高二 · 解析几何
25. 双曲线 $\frac{x^{2}}{a^{2}}-\frac{y^{2}}{b^{2}}=1(a>0, b>0)$ 满足如下条件:

(1) $a b=\sqrt{3}$; (2)过右焦点 $\mathrm{F}$ 的直线 $l$ 的斜率为 $\frac{\sqrt{21}}{2}$, 交 $y$ 轴于点 $P$, 线段 $\mathrm{PF}$ 交双曲线于点

$Q$, 且 $|\mathrm{PQ}|:|\mathrm{QF}|=2: 1$; 求双曲线的方程.
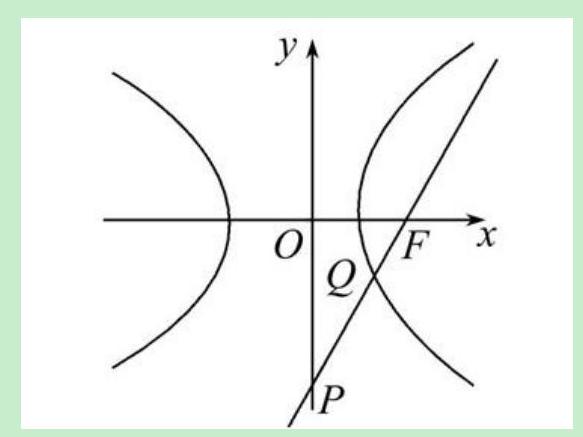
答案: 设右焦点 $\mathrm{F}(c, 0)$, 点 $\mathrm{Q}(x, y)$,

设直线 $l: y=\frac{\sqrt{21}}{2}(x-c)$,

令 $x=0$, 得 $P\left(0,-\frac{\sqrt{21}}{2} c\right)$,

则有 $\overrightarrow{\mathrm{PQ}}=2 \overrightarrow{\mathrm{QF}}$,

所以 $\left(x, y+\frac{\sqrt{21}}{2} c\right)=2(c-x,-y)$.

$\therefore x=2(c-x)$ 且 $y+\frac{\sqrt{21}}{2} c=-2 y$,
解得: $x=\frac{2}{3} c, y=-\frac{\sqrt{21}}{6} c$.

即 $\mathrm{Q}\left(\frac{2}{3} c,-\frac{\sqrt{21}}{6} c\right)$, 且在双曲线上,

$\therefore b^{2}\left(\frac{2}{3} c\right)^{2}-a^{2}\left(-\frac{\sqrt{21}}{6} c\right)^{2}=a^{2} b^{2}$,

又 $\because a^{2}+b^{2}=c^{2}$,

$\therefore \frac{4}{9}\left(1+\frac{b^{2}}{a^{2}}\right)-\frac{7}{12}\left(\frac{a^{2}}{b^{2}}+1\right)=1$,

解得 $\frac{b^{2}}{a^{2}}=3$, 又由 $a b=\sqrt{3}$, 可得 $\left\{\begin{array}{l}a^{2}=1 \\ b^{2}=3\end{array}\right.$.

$\therefore$ 所求双曲线方程为 $x^{2}-\frac{y^{2}}{3}=1$.
解析: ：分析：本题考查了双曲线的定义分析问题、解决问题的能力.